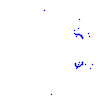
Particle: proton